Field crop: maize
Growth stage: 2
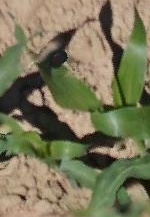
Species: maize